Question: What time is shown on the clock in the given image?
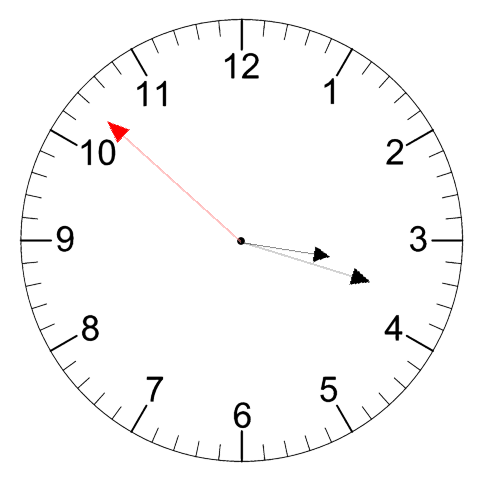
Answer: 03:17:52